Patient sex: M
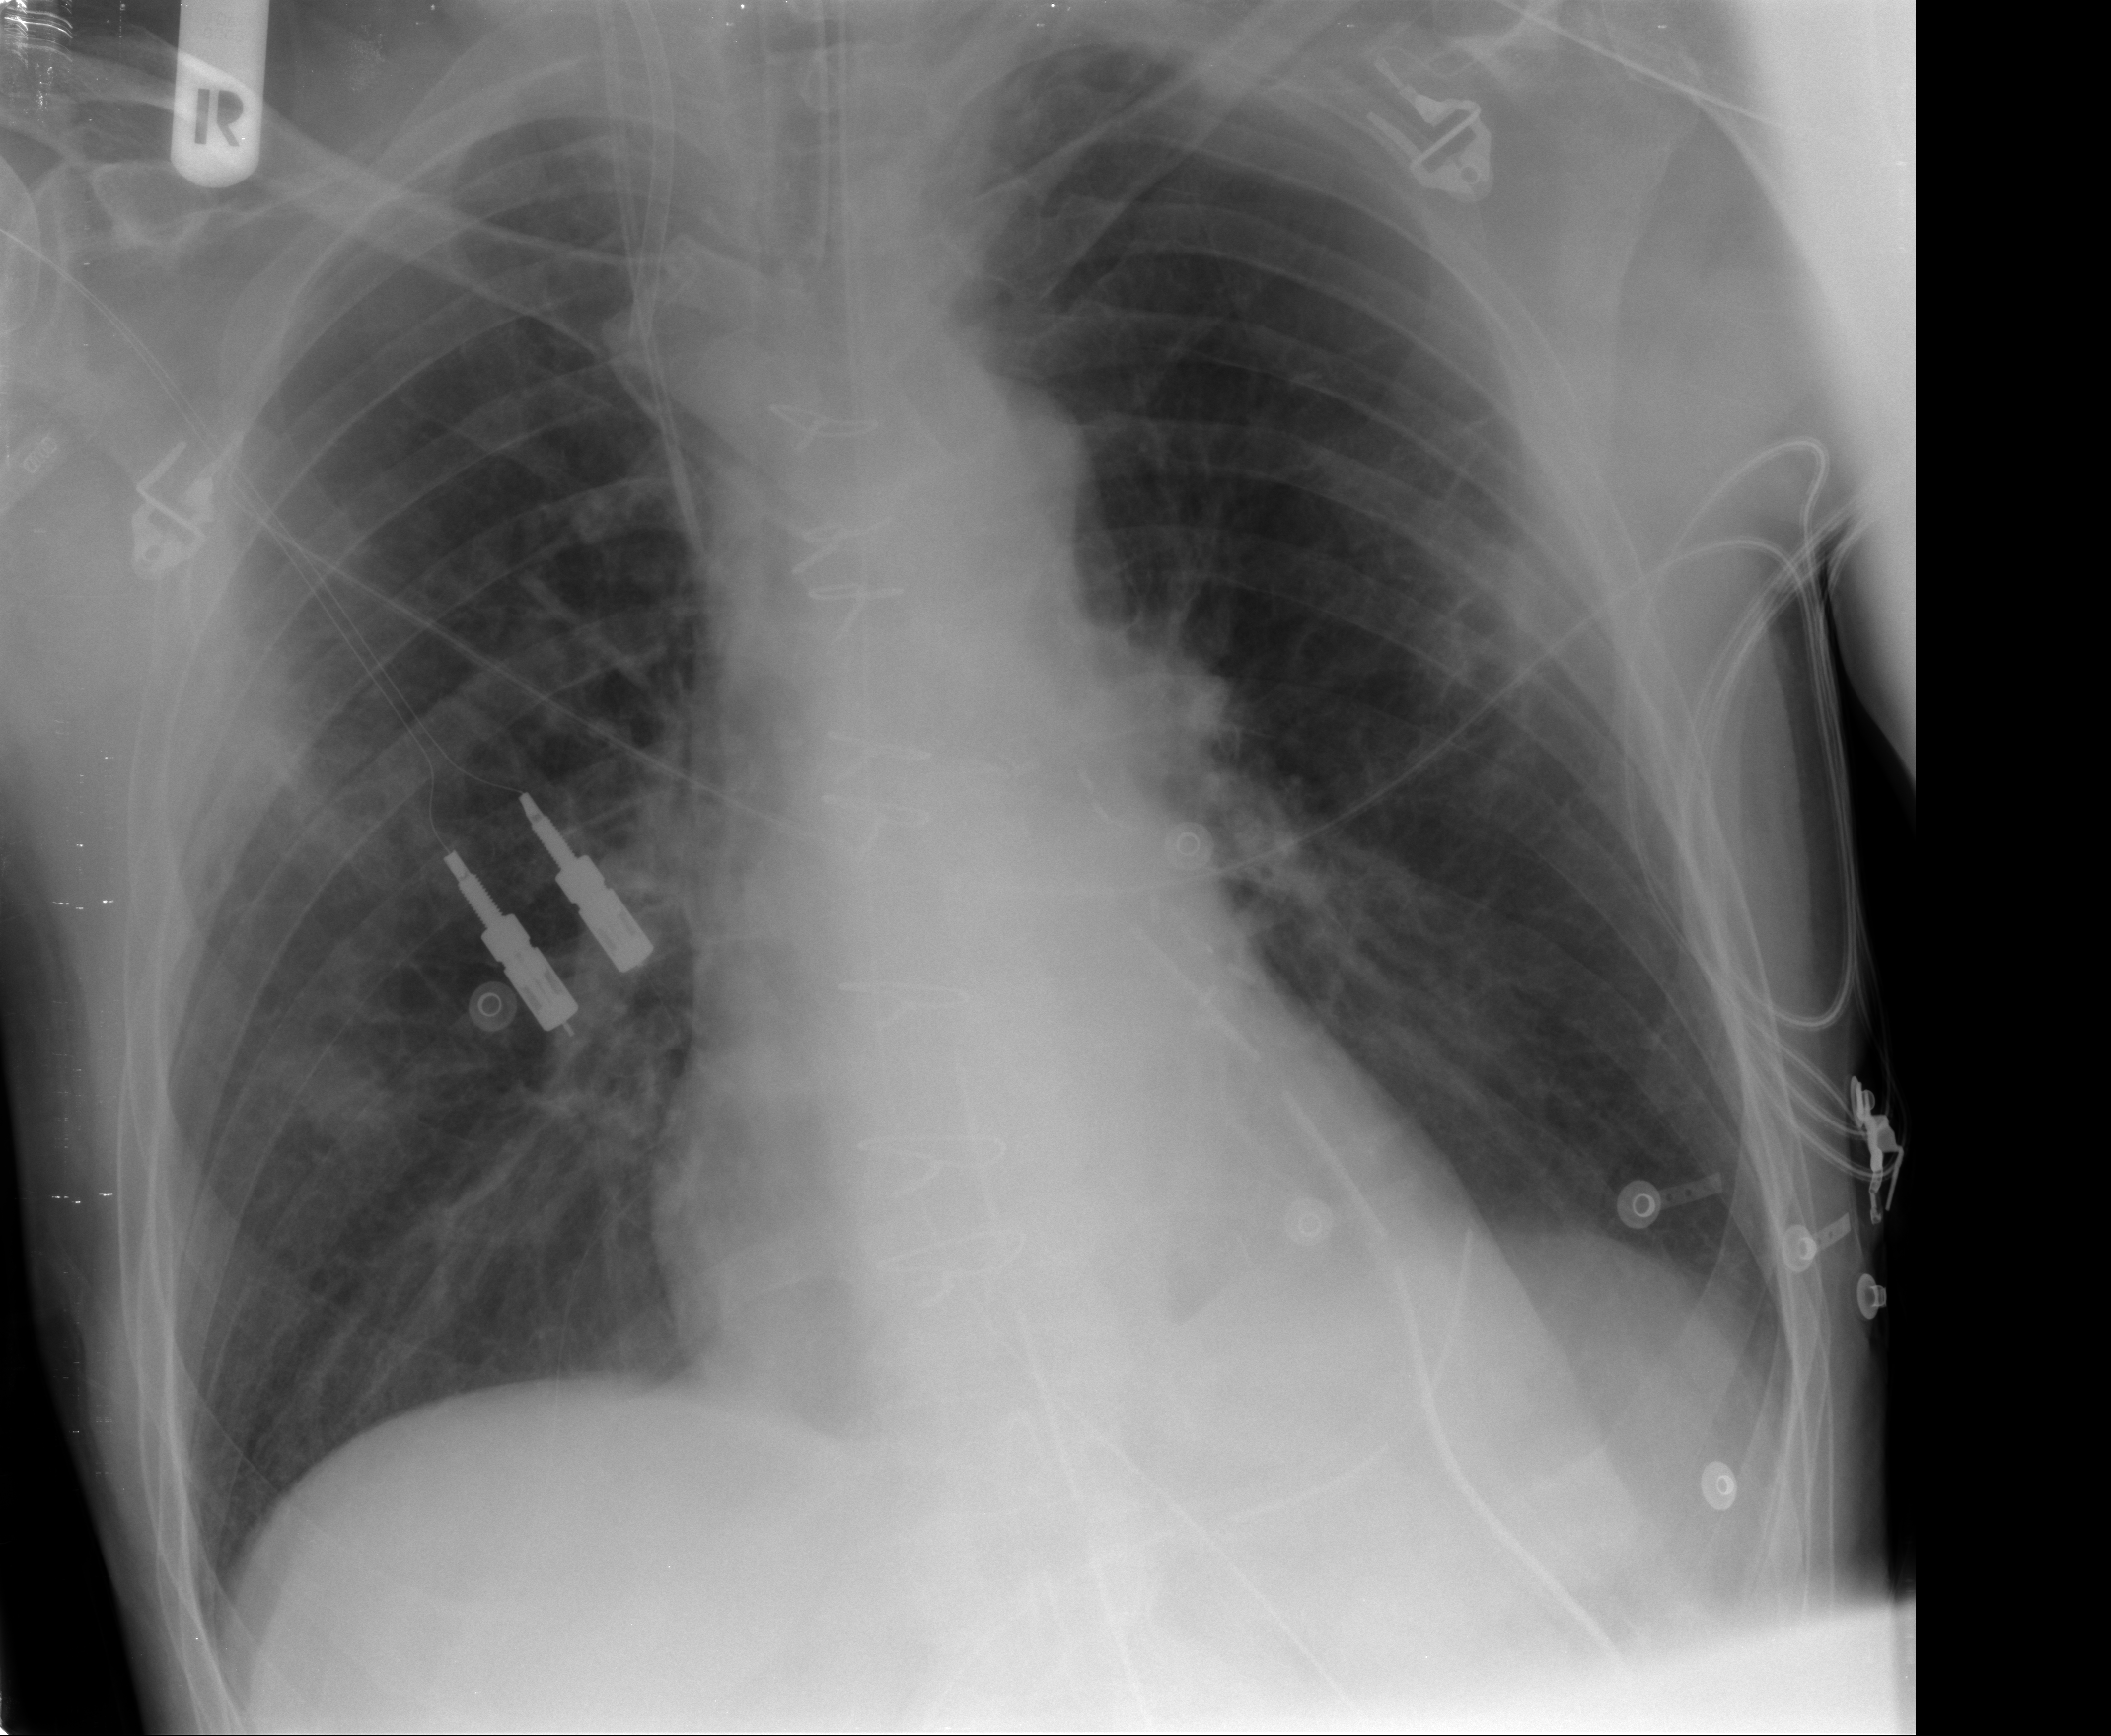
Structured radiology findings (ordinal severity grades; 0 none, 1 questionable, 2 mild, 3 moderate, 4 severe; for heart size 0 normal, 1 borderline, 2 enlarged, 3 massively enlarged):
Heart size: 0
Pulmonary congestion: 2
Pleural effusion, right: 0
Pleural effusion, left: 0
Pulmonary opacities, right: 0
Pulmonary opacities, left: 0
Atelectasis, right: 1
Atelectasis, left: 0